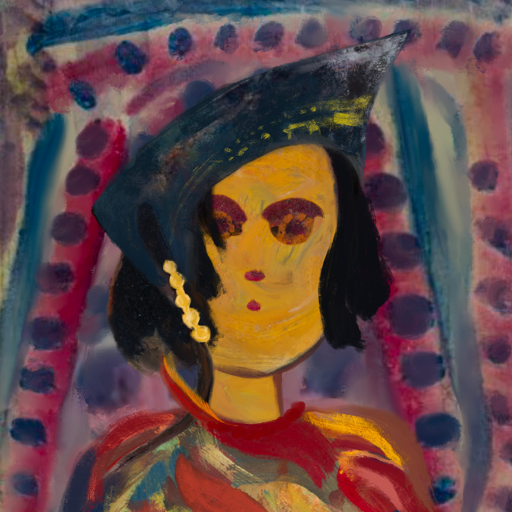
Background: HillGirl, Head And Neck Front: After_Raid, Face Front: Doll, Bust: Mother_And_Son_Son, Hair Front: Mosgoul, Head Accessory: Irani, Second Necklace: Blank, Necklace: Pipe, Baby: Blank